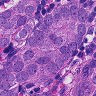
Metastatic tissue present: yes